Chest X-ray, PA view. Patient: 64 years old, sex M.
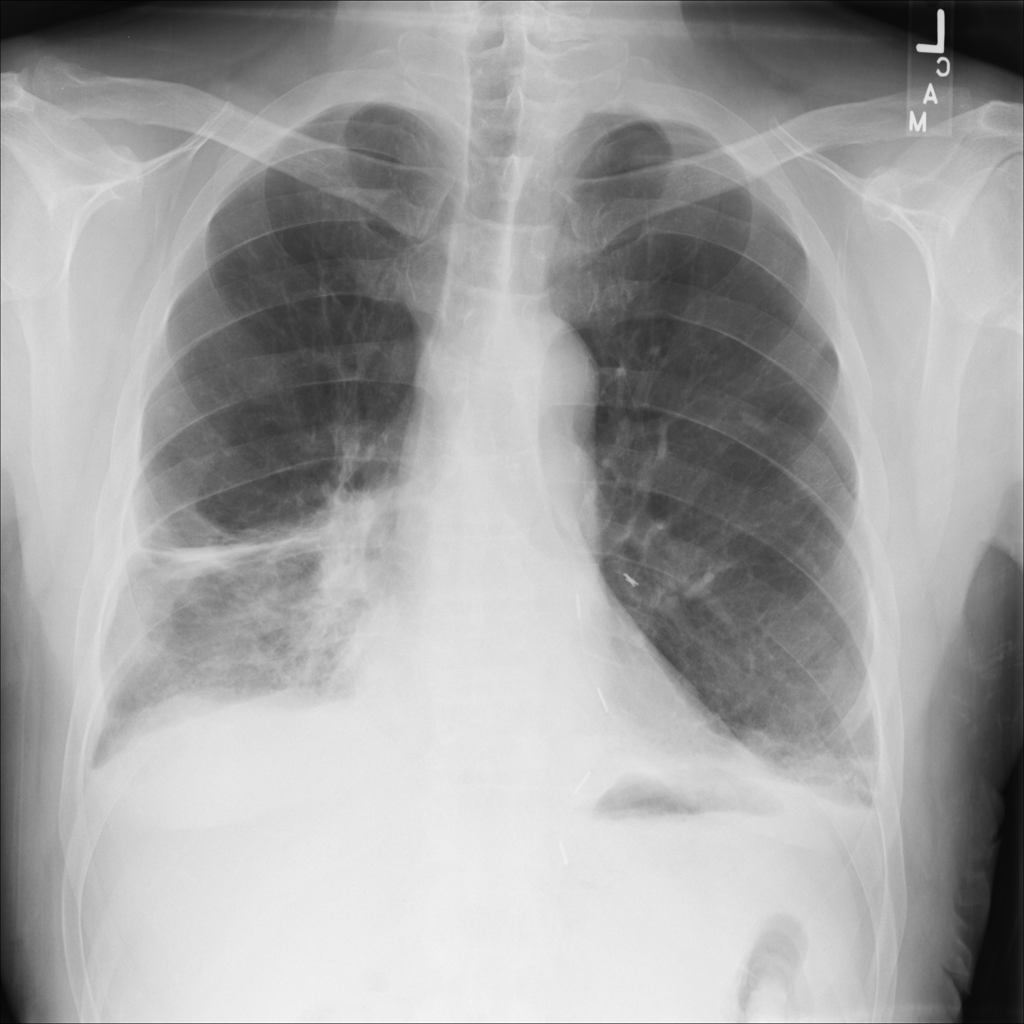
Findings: Infiltration